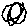
Label: circle